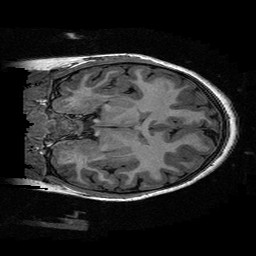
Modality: T1w
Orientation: coronal
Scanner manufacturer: ge
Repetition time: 0.008096 s
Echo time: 0.00318 s